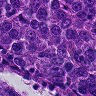
Metastatic tissue present: yes